Question: I got a strange task to perform and I can't imagine how to do it or even come up with a term to google, since I'm not that good with excel formulas, and I am not allowed to use VBA:
If column 'D' contains either an 'S' or an 'H' the following needs to be done:
1. Go to column 'E' in the same row
2. Find the first cell in column 'E' that holds a value by moving upwards
3. Go to the right to column 'F'
4. Copy that value to the cell in column 'B', in the row where you started
I know it's confusing, so I'm adding a screenshot:

There are some conditions:
- - -
I hope I made myself clear, since english is not my native language. Feel free to ask questions if something is unclear.
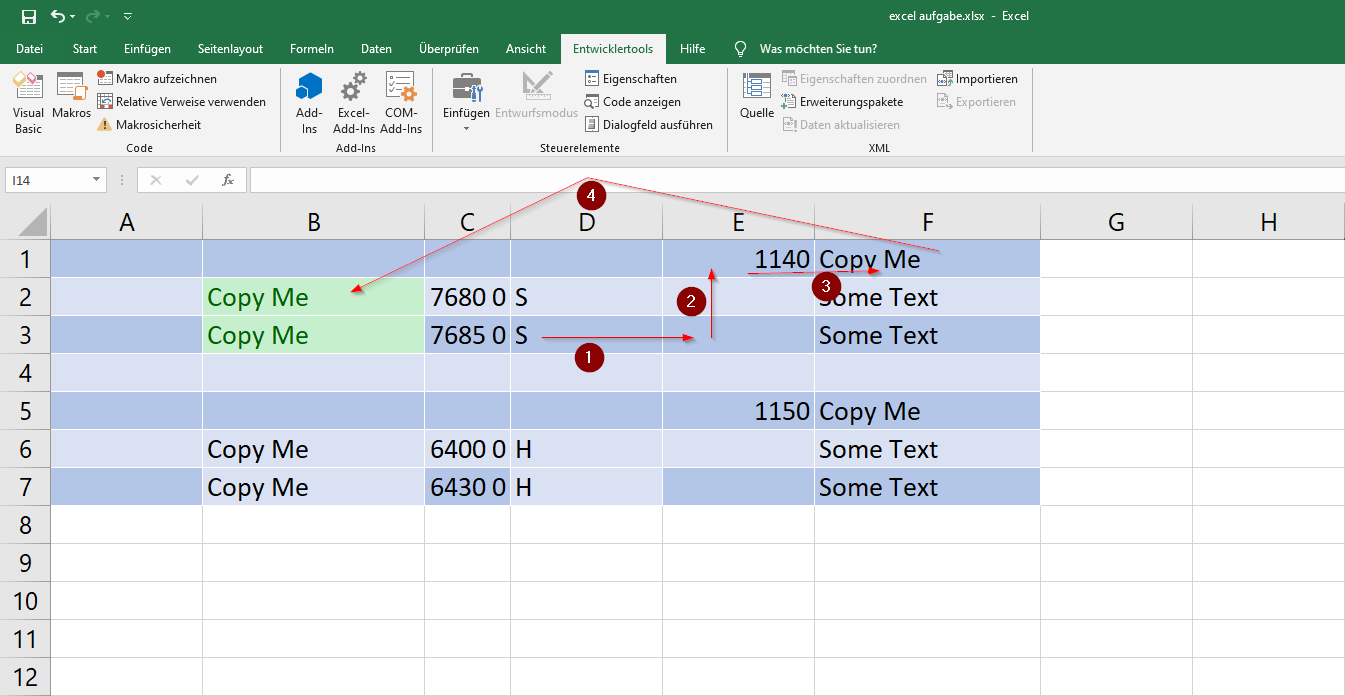
Answer: Try the following:
<URL>
Formula in 'B2':
'''
=IF(OR(D2="S",D2="H"),INDEX(F:F,MATCH(LOOKUP(2,1/(ISNUMBER(E$1:INDEX(E:E,ROW(E1)))),E$1:INDEX(E:E,ROW(E1))),E:E,0)),"")
'''
Drag down...